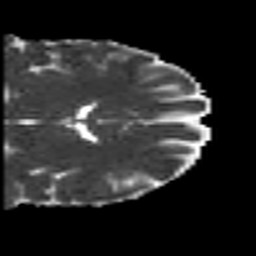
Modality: MD
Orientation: coronal
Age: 22
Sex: male
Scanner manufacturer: siemens
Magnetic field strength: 3 T
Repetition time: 7 s
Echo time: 0.0926 s